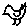
Label: bird